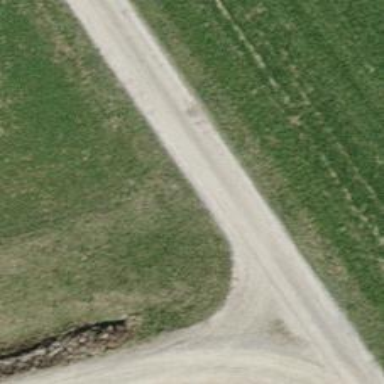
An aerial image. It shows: Agricultural track with grade3 tracktype.